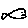
Label: fish